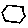
Label: hexagon